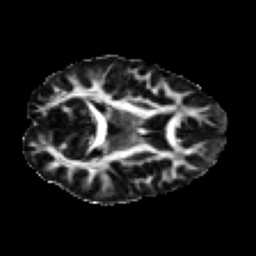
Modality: FA
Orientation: axial
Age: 24
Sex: male
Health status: healthy
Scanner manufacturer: philips
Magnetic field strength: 3 T
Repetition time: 4.293 s
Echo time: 0.09797 s